Question: So PHPstorm is running the PHP code fine in its console when I click run; that's great but I want to see it in the browser.
So, I created a Built in Server inside project.

Now, when I clicked on Run -> Run Project, I'm getting error as:
> "Error in argument 1, char 2: option not found S"
Help.
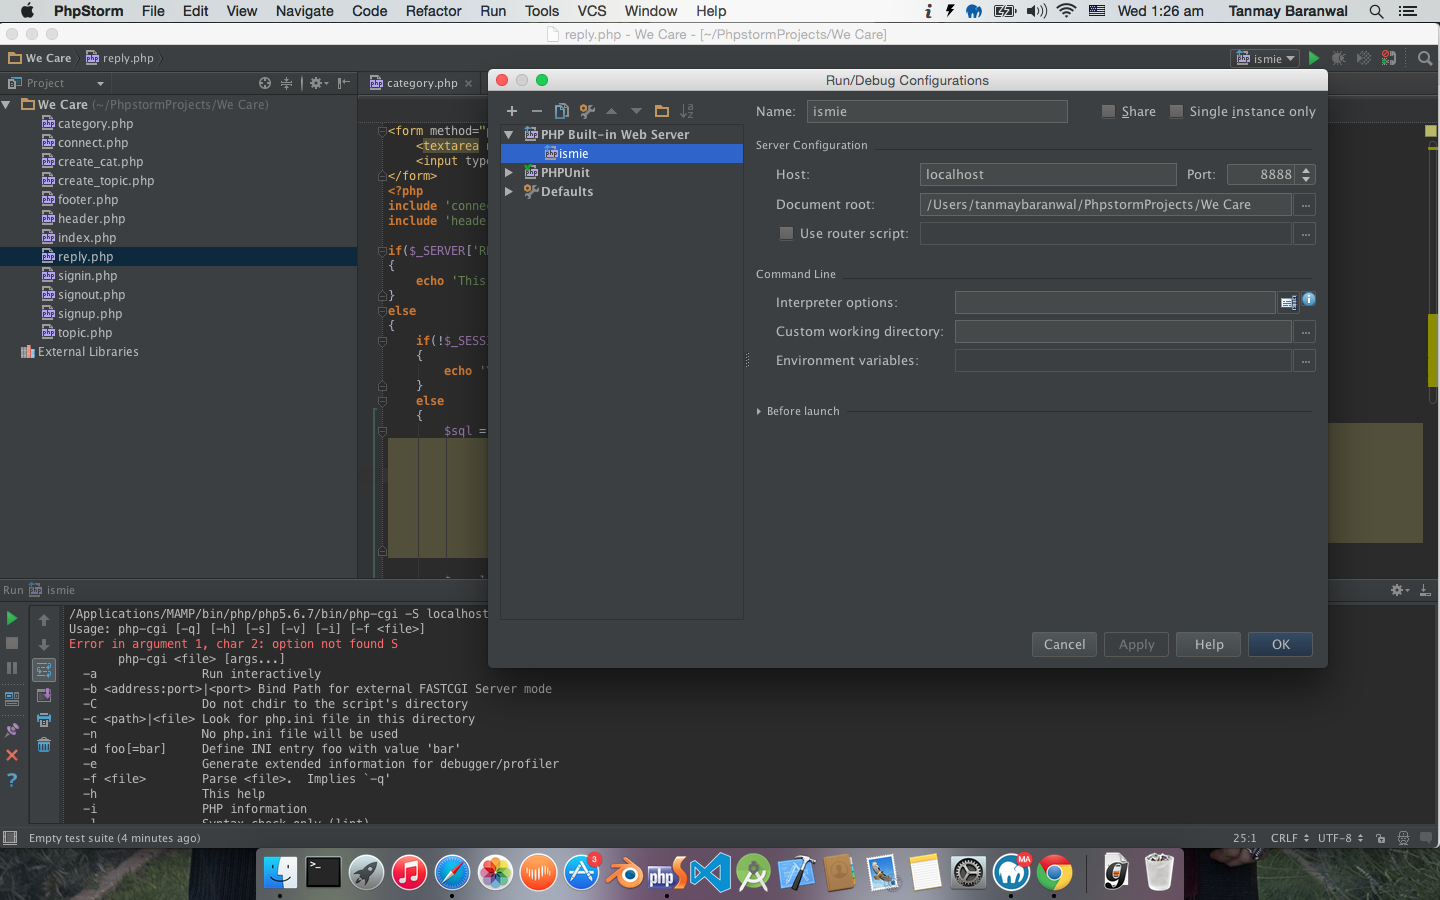
Answer: I see that you have pointed your PHP Interpreter to 'php-cgi' while it should be just 'php'...
'php-cgi' does not support '-S' option -- that's exactly what message says. You can verify that with 'php-cgi -h' command (and compare to 'php -h' output).